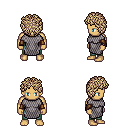
a pixel art fantasy rpg character, male body template, human, tanned skin, chain mail, teal pants, white blonde curly afro hairstyle, leather bracers, four views (front, back, left, right), 2x2 character sprite sheet, small pixel art, hard edges, no anti-aliasing